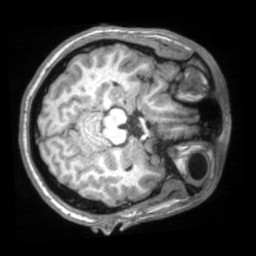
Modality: T1w
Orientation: axial
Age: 21
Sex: male